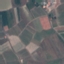
Land use / land cover class: PermanentCrop